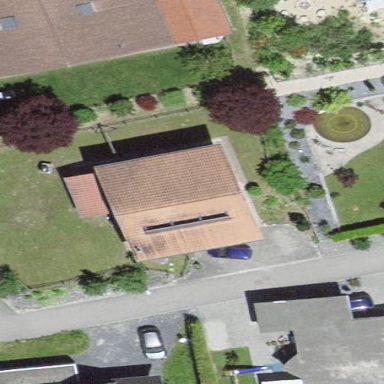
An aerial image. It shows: Residential building.